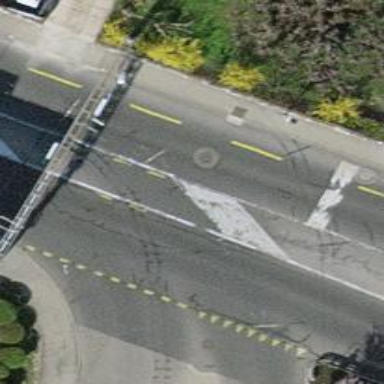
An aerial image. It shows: Primary highway with designated cycle lane.